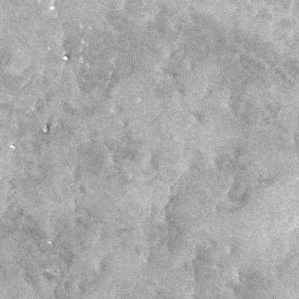
Label: frost